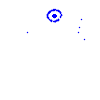
Particle: pion